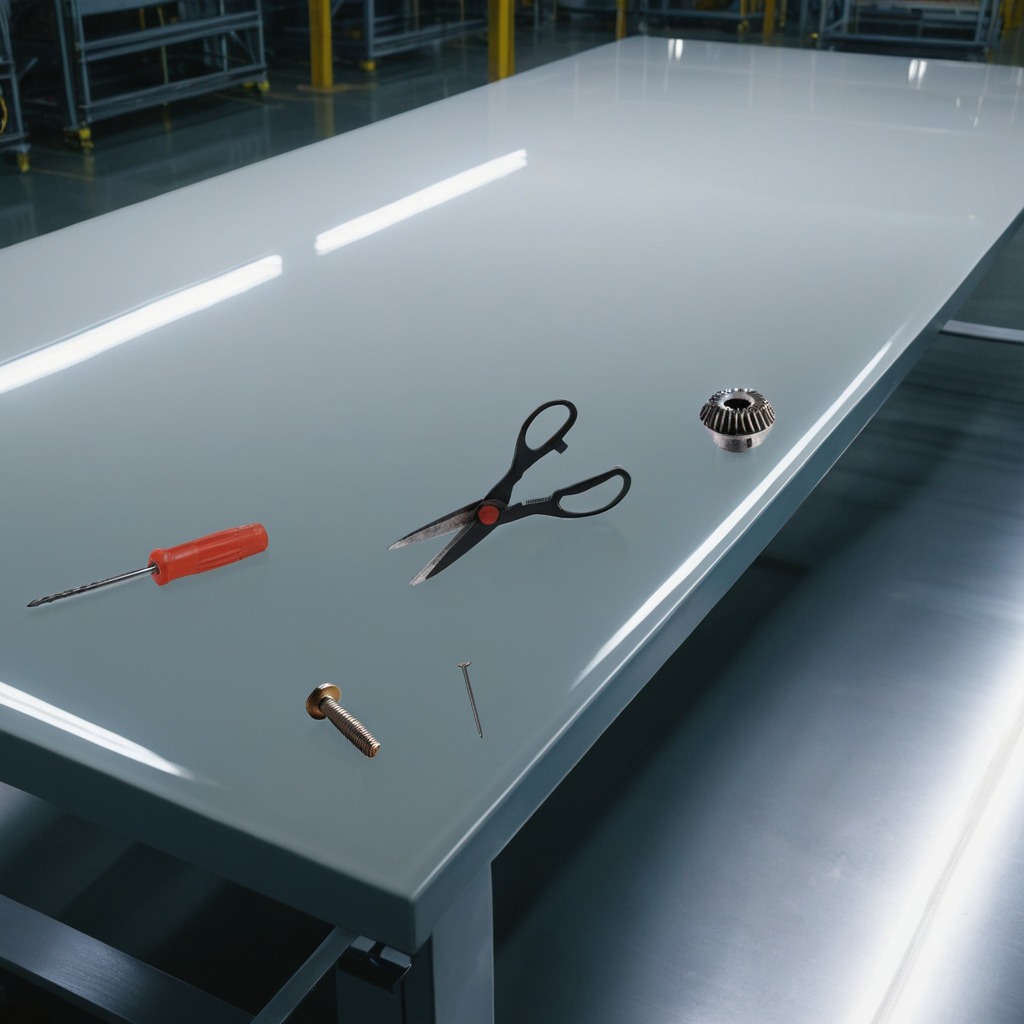
A steel gear with teeth, a metal machine screw, an iron nail, a screwdriver, and a pair of scissors are lying on a high-gloss table in a ship maintenance bay industrial lighting.